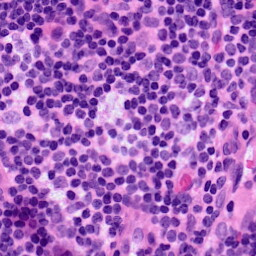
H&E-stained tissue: LymphNode